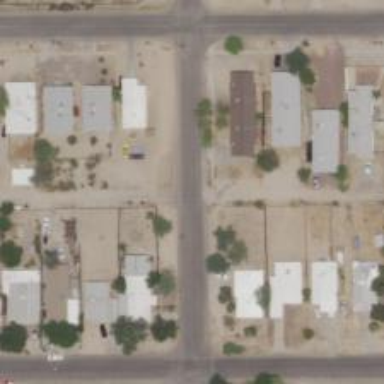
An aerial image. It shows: Alleyway designated as service road.